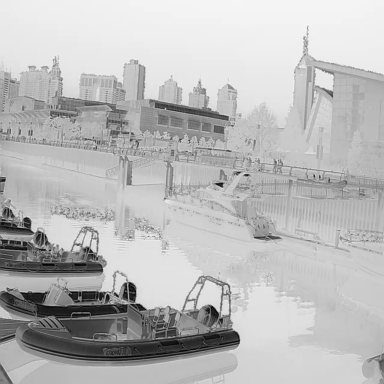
There are five canoes in the infrared image.